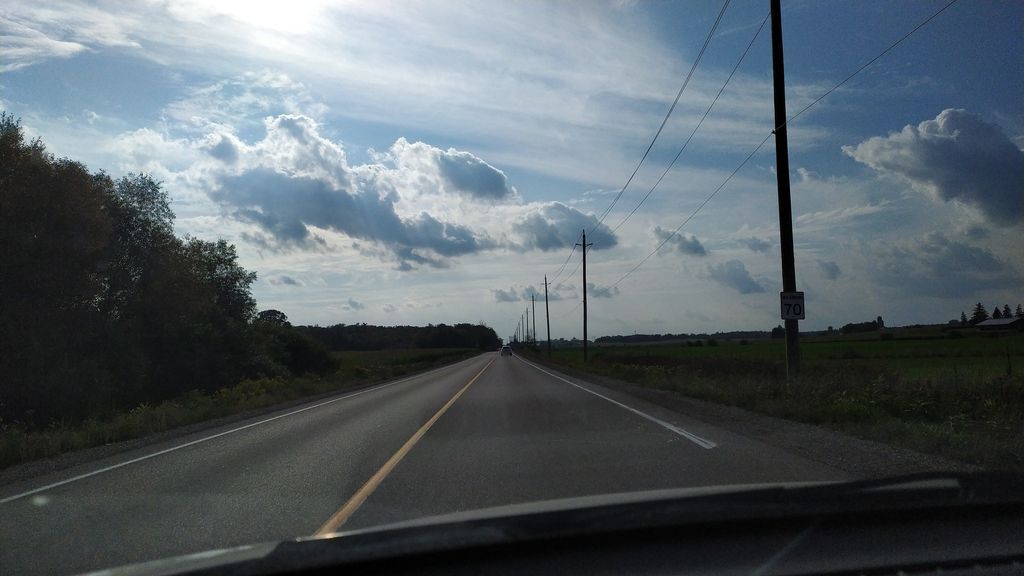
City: kitchener-waterloo